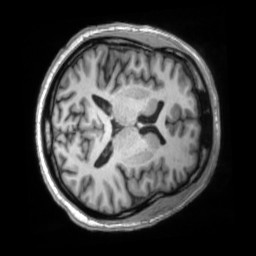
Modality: T1w
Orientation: axial
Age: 45
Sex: male
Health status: ill
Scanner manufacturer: siemens
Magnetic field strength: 3 T
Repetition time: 2.2 s
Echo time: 0.00157 s